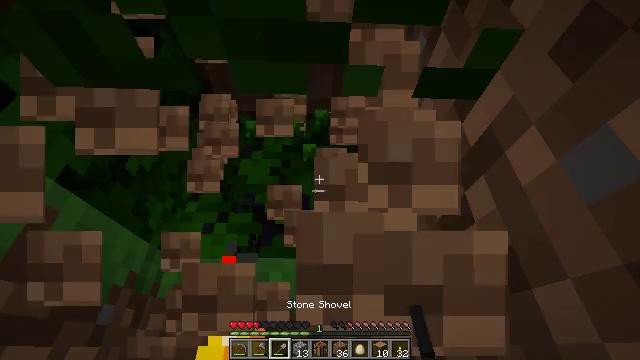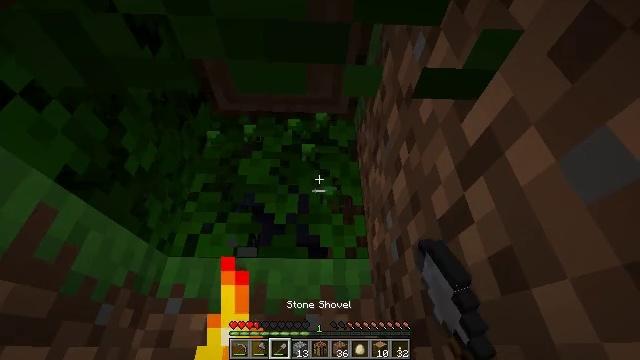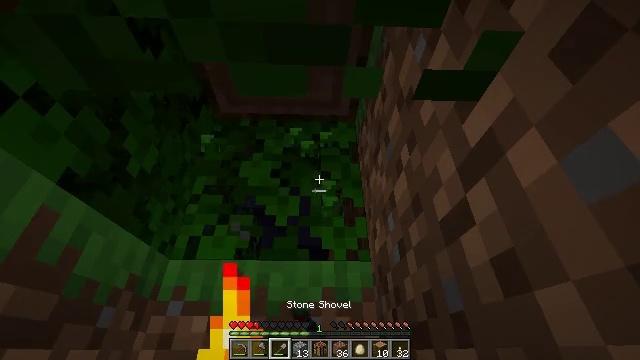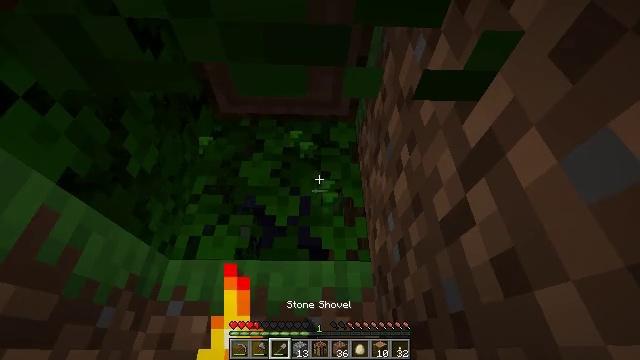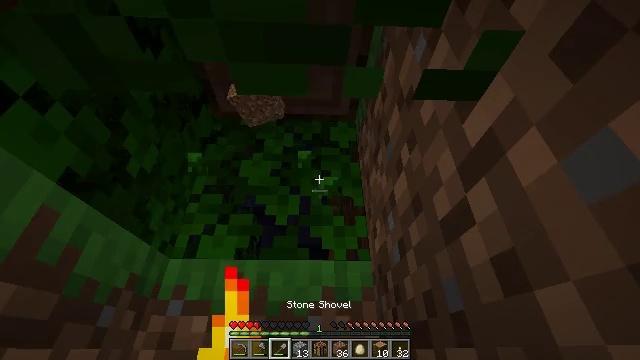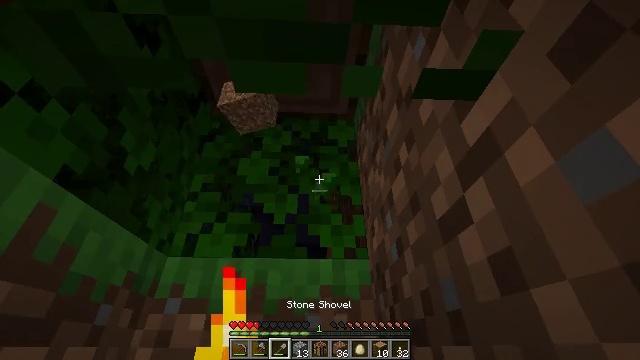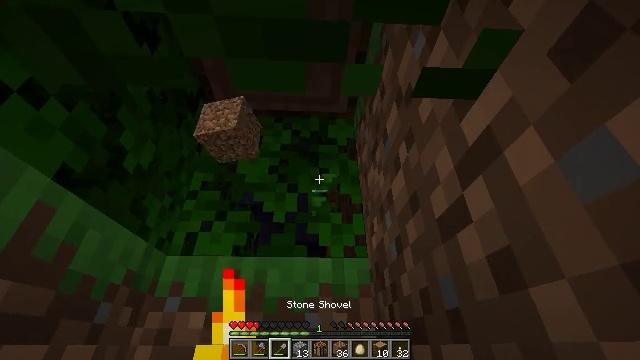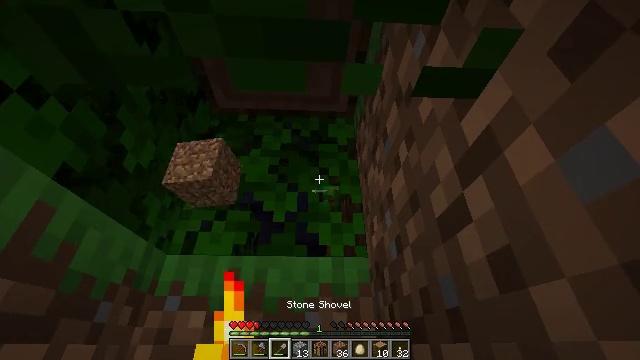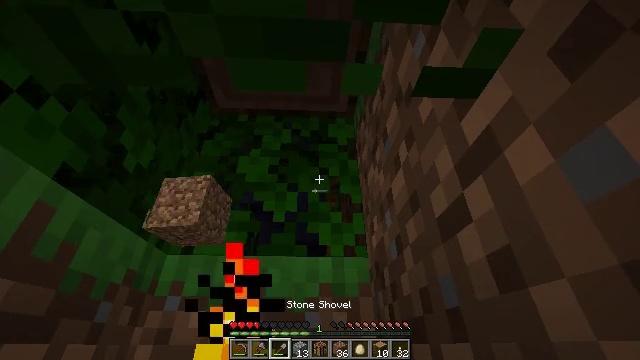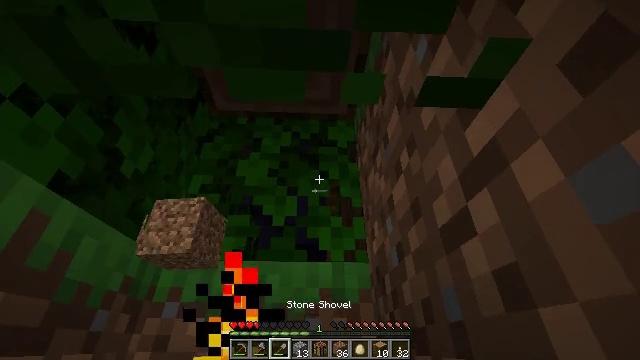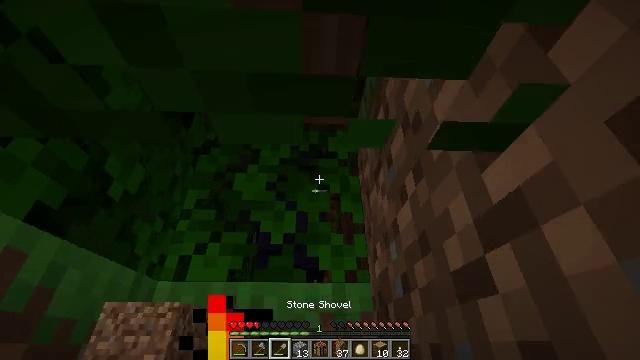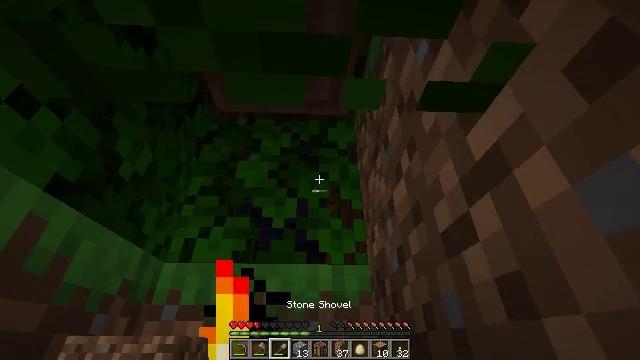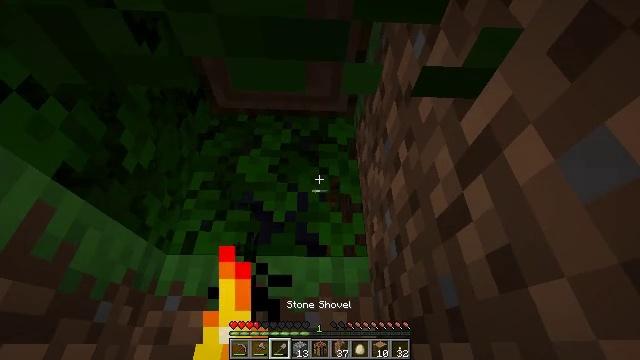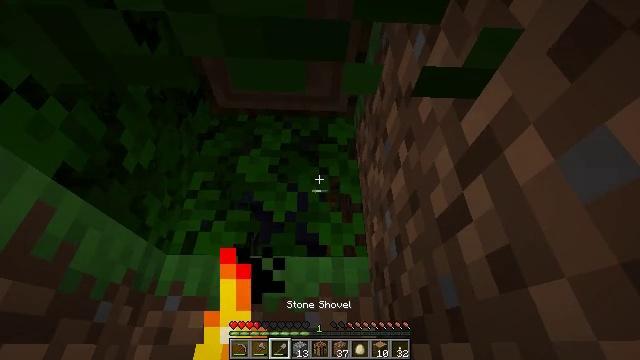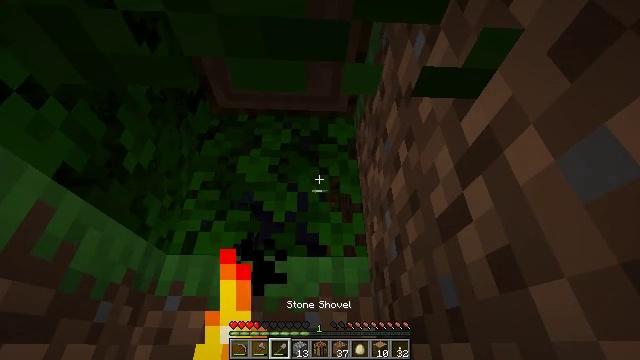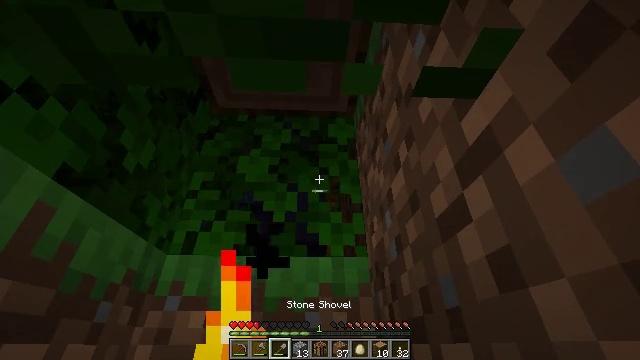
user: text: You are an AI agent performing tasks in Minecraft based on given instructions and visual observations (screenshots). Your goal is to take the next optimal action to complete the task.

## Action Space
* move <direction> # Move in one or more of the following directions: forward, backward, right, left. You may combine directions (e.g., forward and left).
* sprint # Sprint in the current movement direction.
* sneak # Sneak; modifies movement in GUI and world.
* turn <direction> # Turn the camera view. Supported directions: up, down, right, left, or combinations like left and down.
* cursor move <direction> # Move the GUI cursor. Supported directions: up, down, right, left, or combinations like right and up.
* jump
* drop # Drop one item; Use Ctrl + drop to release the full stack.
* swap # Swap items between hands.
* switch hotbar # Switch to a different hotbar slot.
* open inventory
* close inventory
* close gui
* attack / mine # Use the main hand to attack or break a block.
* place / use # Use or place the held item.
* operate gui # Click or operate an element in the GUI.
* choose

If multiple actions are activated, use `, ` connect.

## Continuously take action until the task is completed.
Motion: motion action
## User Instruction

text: Mine oak leaves.
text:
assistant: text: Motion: attack / mine
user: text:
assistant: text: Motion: attack / mine
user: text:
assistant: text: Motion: move forward
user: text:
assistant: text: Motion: move forward
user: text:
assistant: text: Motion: move forward
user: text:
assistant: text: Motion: move forward
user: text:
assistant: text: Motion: move forward
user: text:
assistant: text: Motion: move forward
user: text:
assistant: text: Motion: move forward, jump
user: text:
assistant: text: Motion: move forward, jump
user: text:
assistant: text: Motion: move forward, jump
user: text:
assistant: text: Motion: move forward, jump
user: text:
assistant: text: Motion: move forward
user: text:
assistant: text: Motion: move forward
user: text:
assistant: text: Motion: move forward
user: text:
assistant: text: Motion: move forward
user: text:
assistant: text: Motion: move forward
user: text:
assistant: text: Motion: move forward, turn up
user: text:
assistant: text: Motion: turn up
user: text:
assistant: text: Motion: turn up
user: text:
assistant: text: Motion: turn up
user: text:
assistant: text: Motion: turn up
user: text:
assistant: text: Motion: turn up
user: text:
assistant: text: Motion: turn up
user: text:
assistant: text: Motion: no_op
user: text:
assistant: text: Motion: no_op
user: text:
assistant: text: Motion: turn left and up
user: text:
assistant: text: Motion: turn left and up
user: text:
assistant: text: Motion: no_op
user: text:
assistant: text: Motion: attack / mine